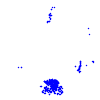
Particle: electron